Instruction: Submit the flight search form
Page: home
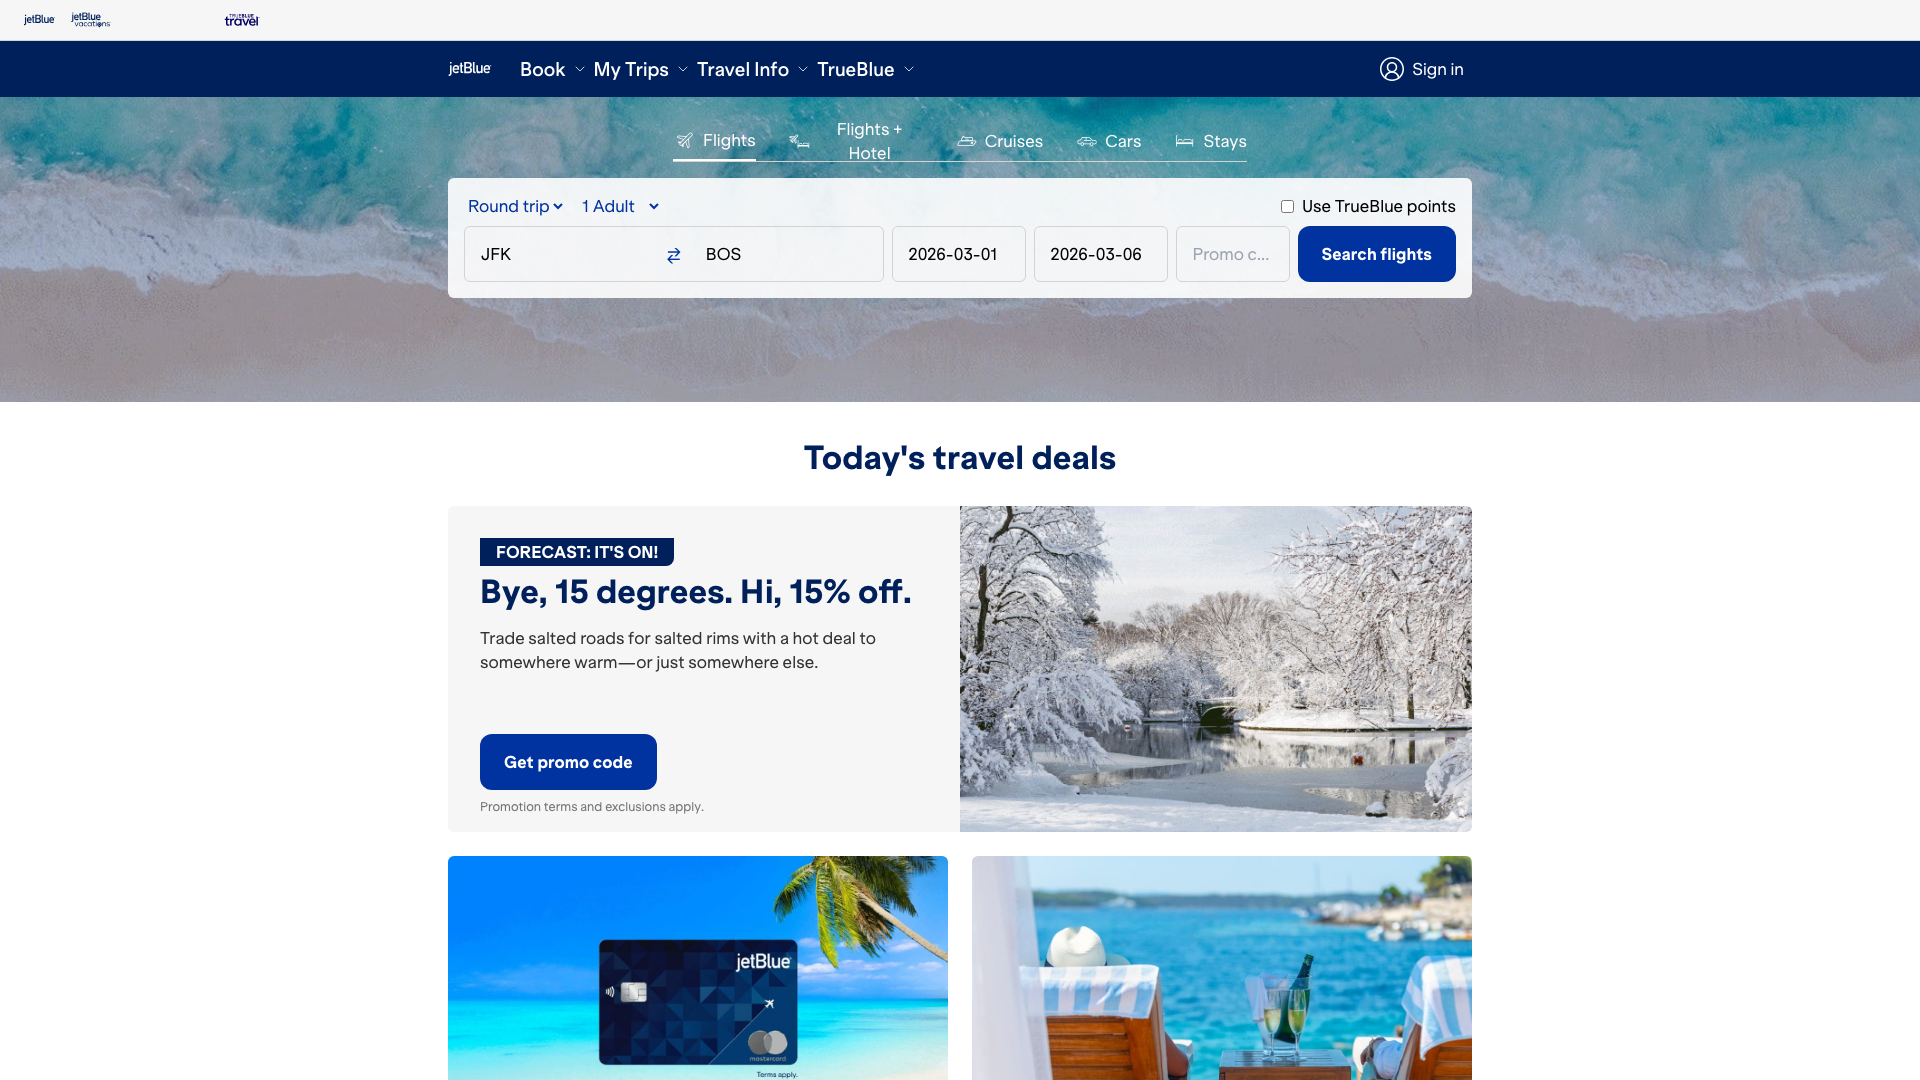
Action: click